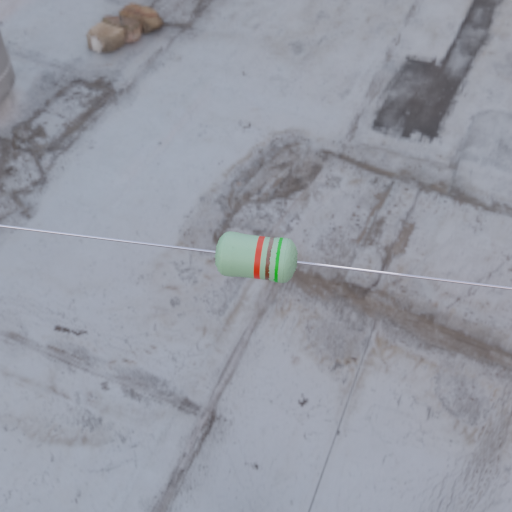
Resistor colour bands (in order): red, brown, green